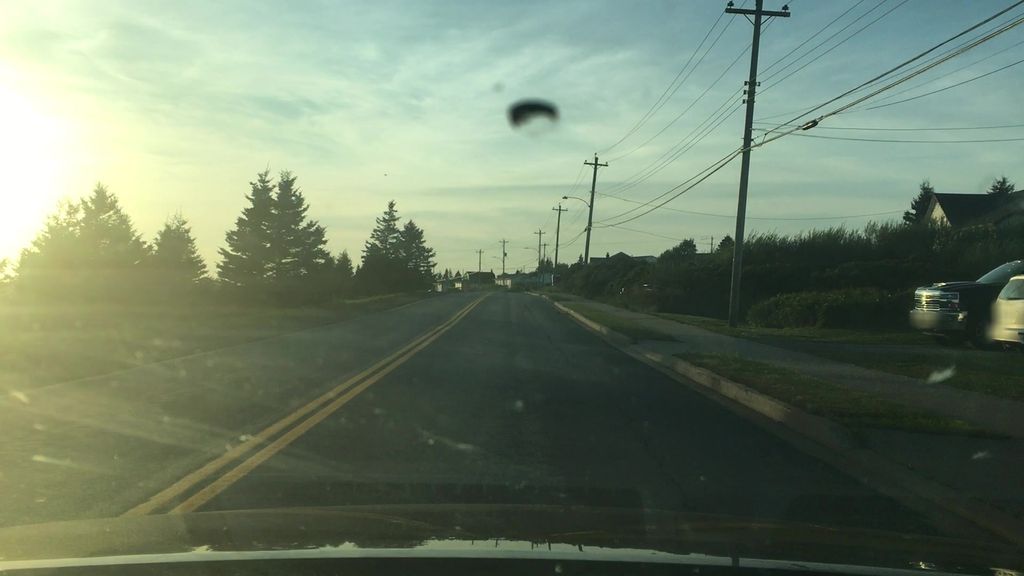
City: halifax